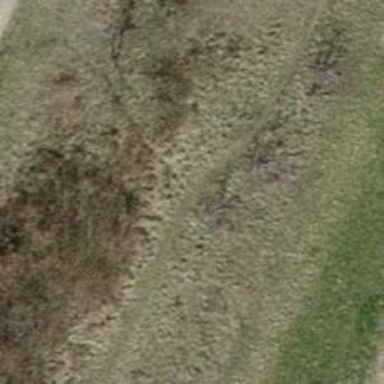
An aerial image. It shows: Path on the ground with embankment.